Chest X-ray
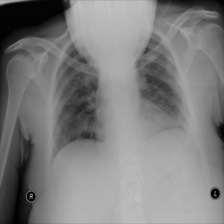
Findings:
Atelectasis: negative
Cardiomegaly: negative
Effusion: negative
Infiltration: negative
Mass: negative
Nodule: negative
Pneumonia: negative
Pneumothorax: negative
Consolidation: negative
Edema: negative
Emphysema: negative
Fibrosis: negative
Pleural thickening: negative
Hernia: negative